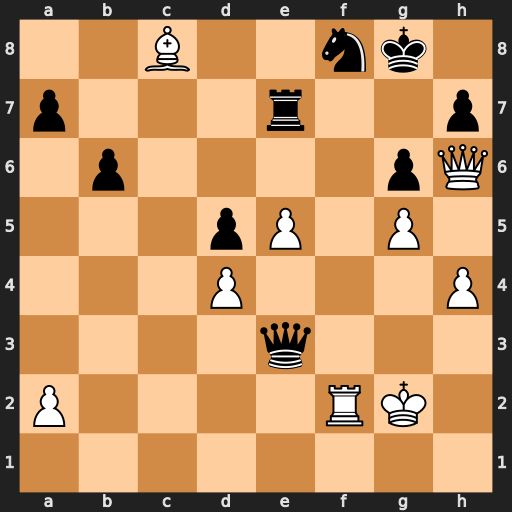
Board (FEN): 2B2nk1/p3r2p/1p4pQ/3pP1P1/3P3P/4q3/P4RK1/8
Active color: w
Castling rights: -
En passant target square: -
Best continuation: Qxf8#